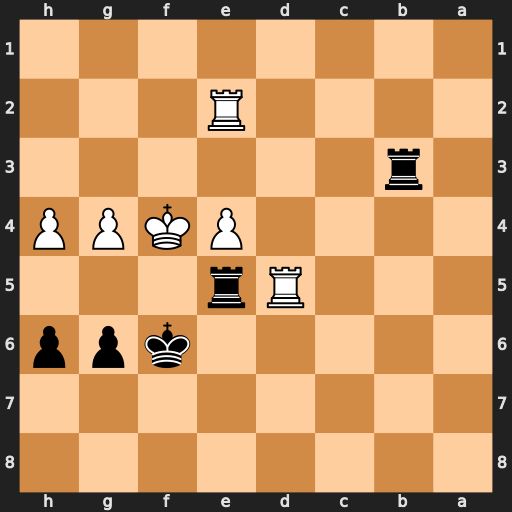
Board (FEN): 8/8/5kpp/3Rr3/4PKPP/1r6/4R3/8
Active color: b
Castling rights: -
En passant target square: -
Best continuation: g5+ hxg5+ hxg5#